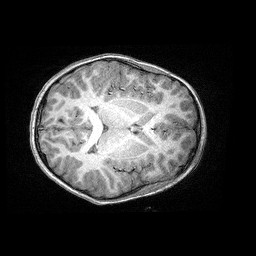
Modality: T1w
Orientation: axial
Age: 7
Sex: female
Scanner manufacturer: siemens
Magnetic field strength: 3 T
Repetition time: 2.4 s
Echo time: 0.00312 s